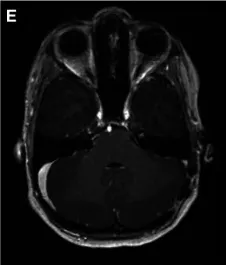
(E, F) show 6-month postoperative contrast enhanced T1-weighted axial and coronal images, respectively, after the first operation via retrosigmoid approach demonstrating gross total resection.
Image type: radiology (mri)